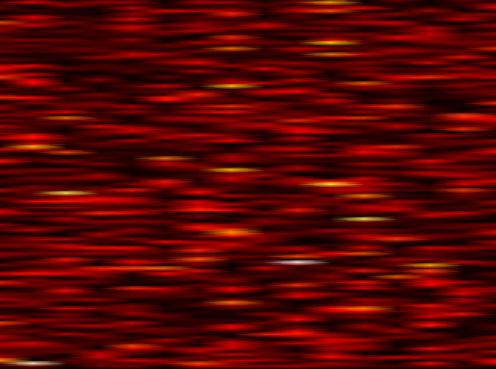
Label: FOFDM